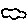
Label: cloud